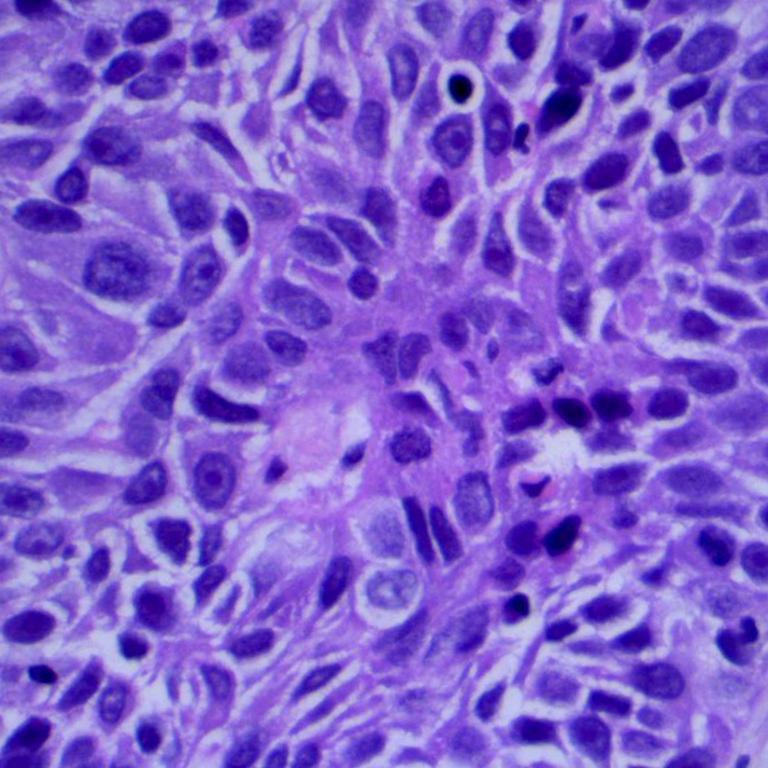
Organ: lung
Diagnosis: squamous carcinomas